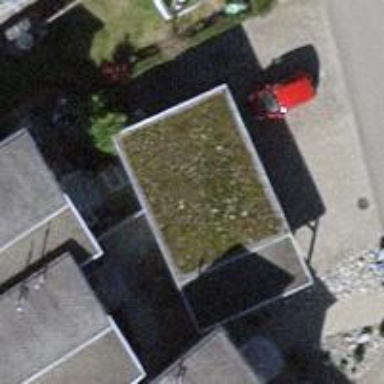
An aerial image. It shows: View of roof of building.